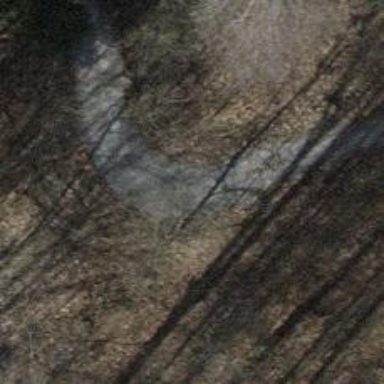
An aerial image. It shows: Path with fine gravel surface. The trail visibility is excellent.